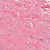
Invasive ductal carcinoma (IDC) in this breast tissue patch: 0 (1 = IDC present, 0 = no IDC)